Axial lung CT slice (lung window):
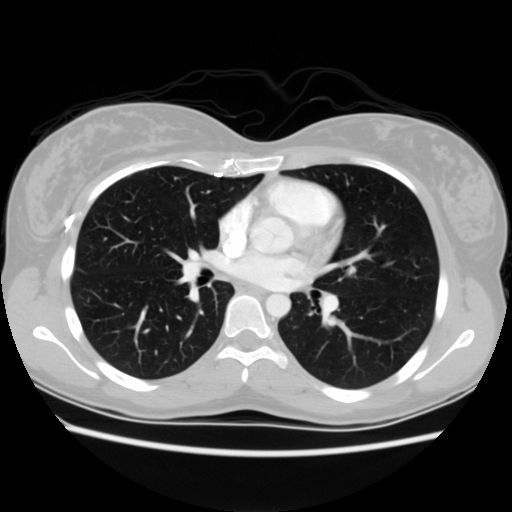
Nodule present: no